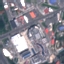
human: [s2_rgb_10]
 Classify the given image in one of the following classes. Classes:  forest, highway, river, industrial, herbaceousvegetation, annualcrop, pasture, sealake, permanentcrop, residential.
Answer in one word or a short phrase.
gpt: Industrial